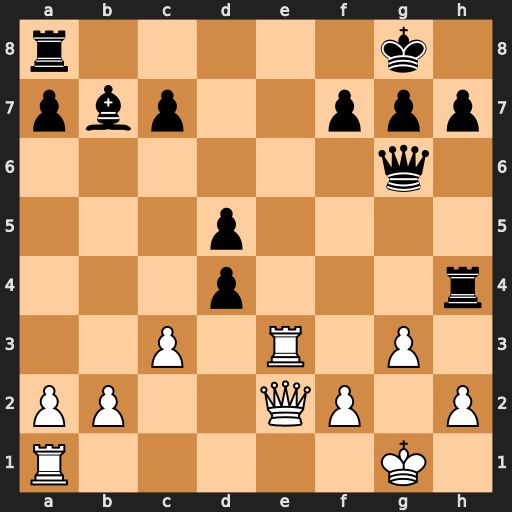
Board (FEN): r5k1/pbp2ppp/6q1/3p4/3p3r/2P1R1P1/PP2QP1P/R5K1
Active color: w
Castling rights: -
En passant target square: -
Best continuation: Re8+ Rxe8 Qxe8#